Interaction volume radius: 10 \u00c5
Interaction volume height: 15 \u00c5
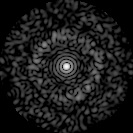
Disorder parameter: 0.8219